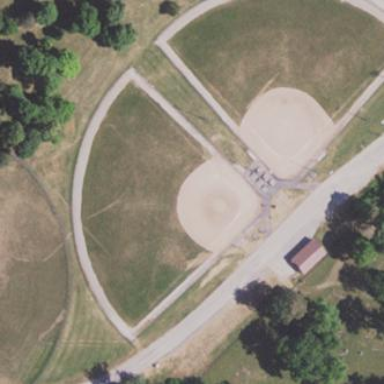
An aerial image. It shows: Baseball pitch for leisure land activities.